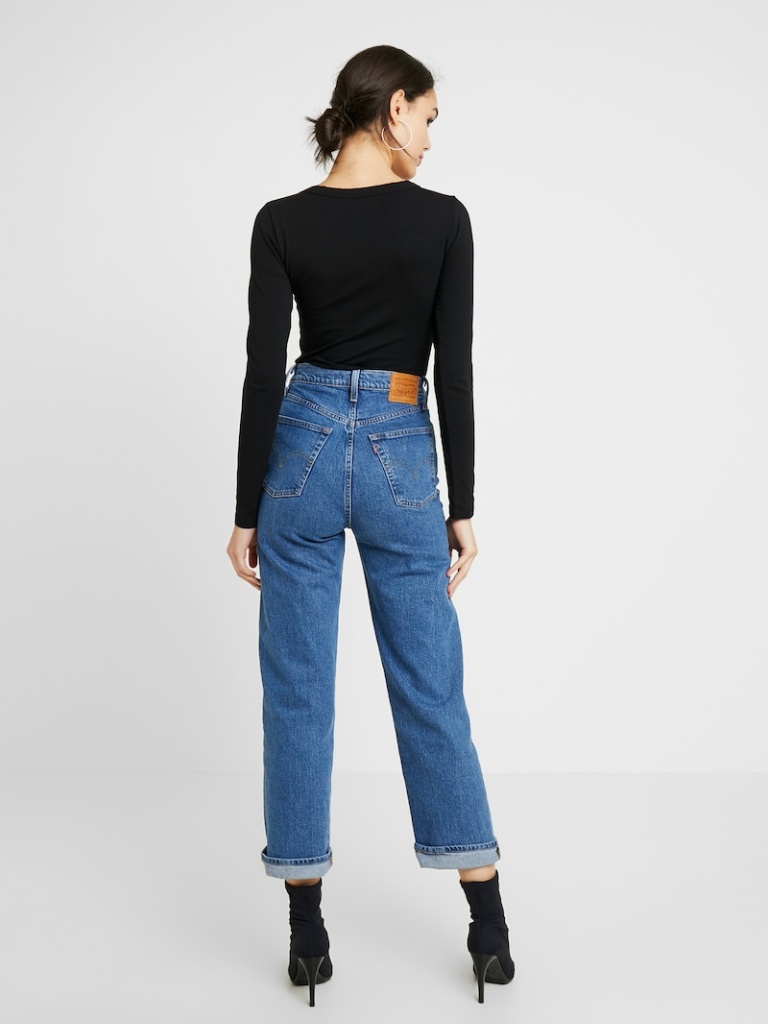
cotton tight a long-sleeved with the sleeves down hip length Fully Tucked in v-neck bodysuit